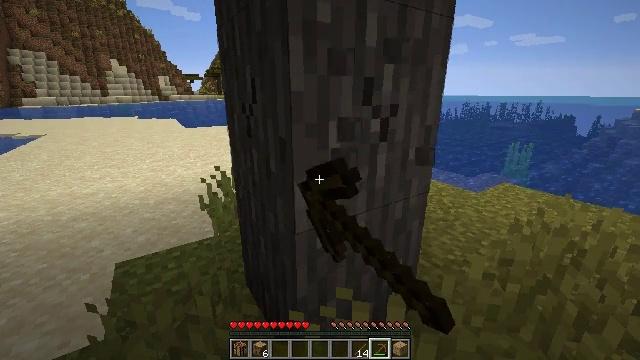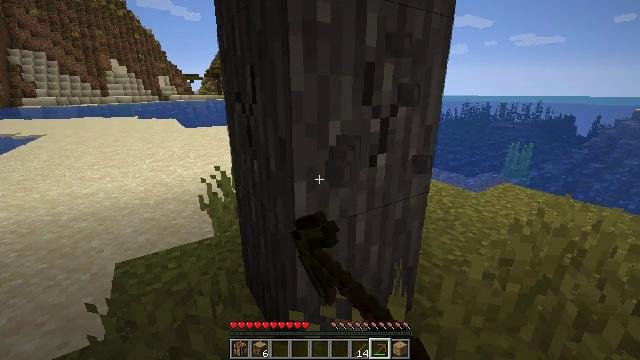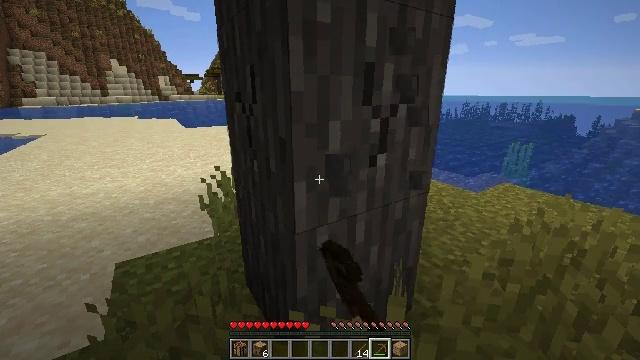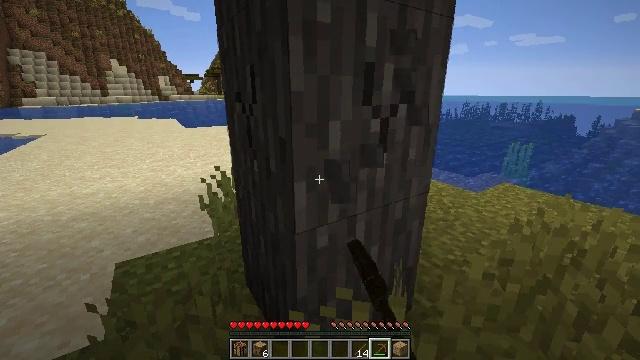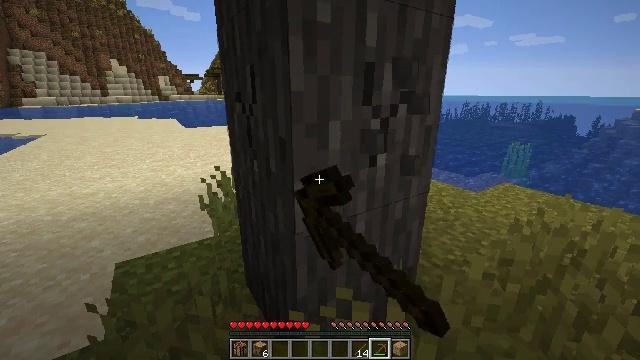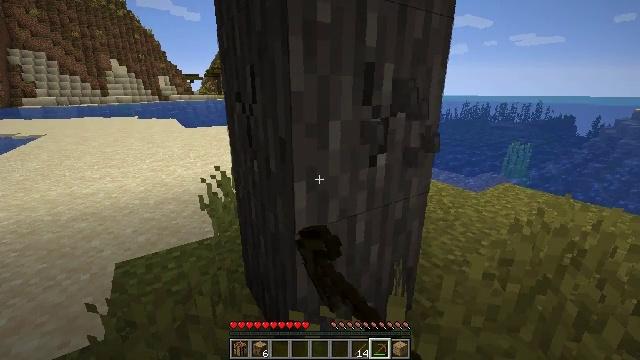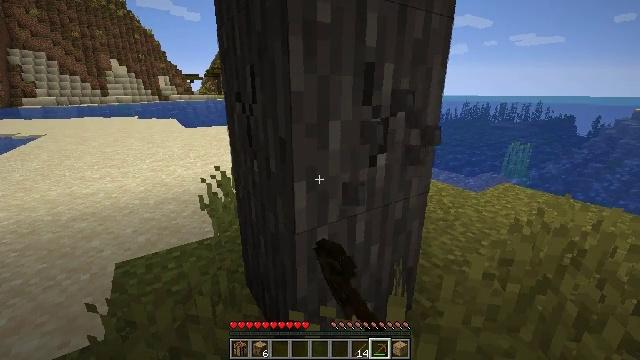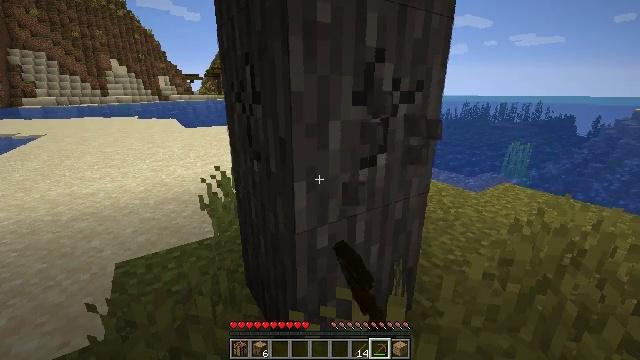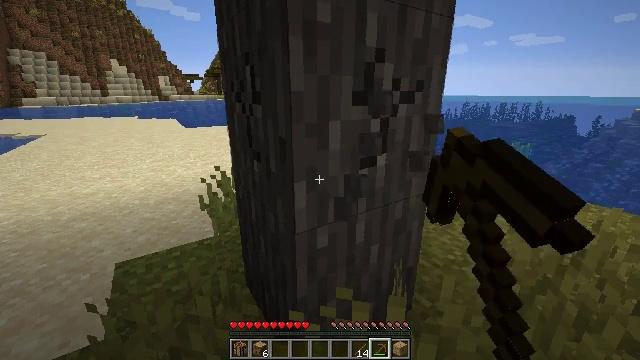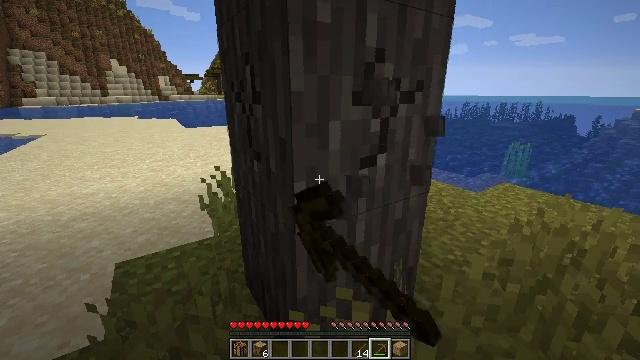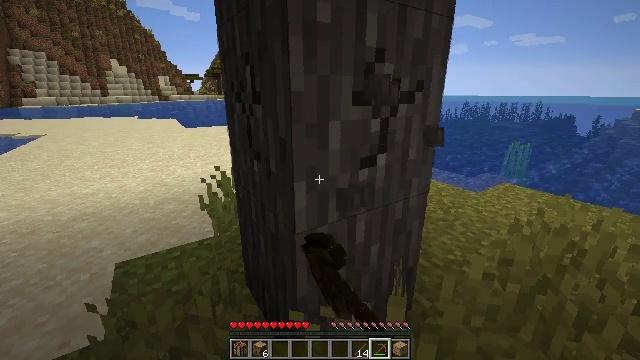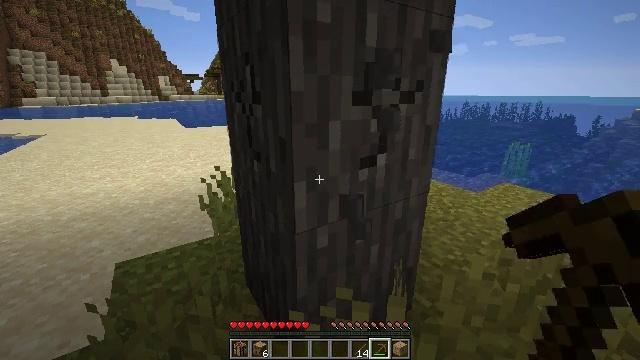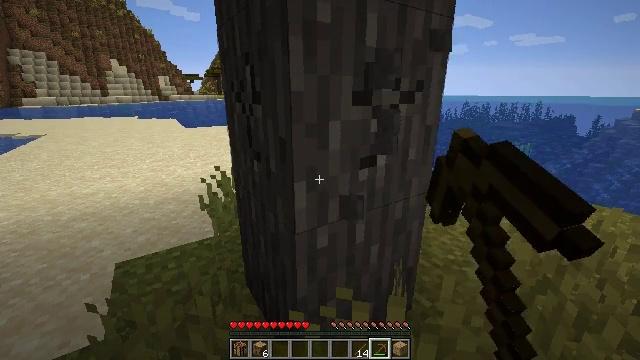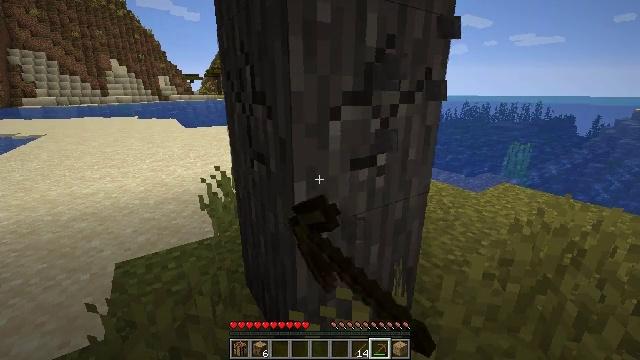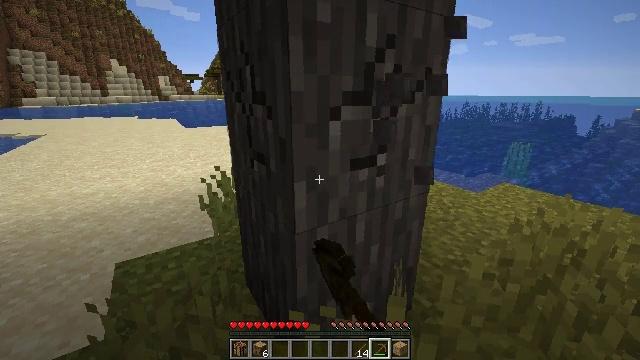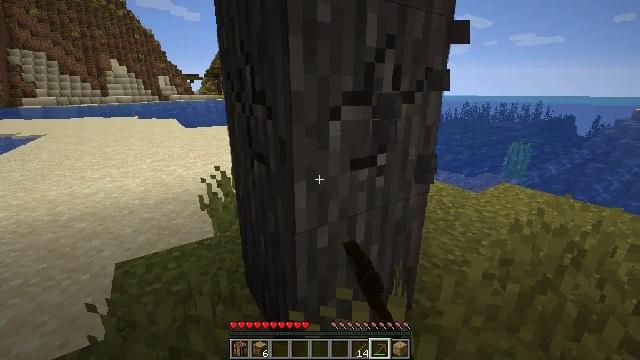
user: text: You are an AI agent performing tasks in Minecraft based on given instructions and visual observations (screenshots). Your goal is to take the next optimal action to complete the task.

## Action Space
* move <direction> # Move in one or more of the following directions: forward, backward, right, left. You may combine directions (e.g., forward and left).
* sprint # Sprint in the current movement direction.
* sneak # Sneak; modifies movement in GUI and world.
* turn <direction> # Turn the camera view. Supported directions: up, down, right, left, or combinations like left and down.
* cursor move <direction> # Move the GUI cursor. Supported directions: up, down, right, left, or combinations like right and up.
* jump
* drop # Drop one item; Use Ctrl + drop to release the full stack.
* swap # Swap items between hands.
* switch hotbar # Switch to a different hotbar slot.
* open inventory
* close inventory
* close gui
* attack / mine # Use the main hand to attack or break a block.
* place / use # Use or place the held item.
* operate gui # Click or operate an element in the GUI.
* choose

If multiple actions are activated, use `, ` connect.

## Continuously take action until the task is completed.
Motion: motion action
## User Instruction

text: Collect acacia logs by breaking the tree.
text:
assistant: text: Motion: attack / mine
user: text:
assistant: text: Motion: attack / mine
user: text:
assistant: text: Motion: attack / mine
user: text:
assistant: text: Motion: attack / mine
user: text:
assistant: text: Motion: attack / mine
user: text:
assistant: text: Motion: attack / mine
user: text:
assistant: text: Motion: attack / mine
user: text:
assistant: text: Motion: attack / mine
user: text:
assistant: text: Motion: attack / mine
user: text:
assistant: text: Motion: attack / mine
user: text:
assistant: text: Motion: attack / mine
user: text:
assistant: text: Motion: attack / mine
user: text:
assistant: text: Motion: attack / mine
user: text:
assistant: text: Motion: attack / mine
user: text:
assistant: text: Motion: attack / mine
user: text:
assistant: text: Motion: attack / mine
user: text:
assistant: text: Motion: attack / mine
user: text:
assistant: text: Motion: attack / mine
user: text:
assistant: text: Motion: attack / mine
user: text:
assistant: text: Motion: attack / mine
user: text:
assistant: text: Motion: attack / mine
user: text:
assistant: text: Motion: attack / mine
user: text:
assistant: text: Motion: attack / mine
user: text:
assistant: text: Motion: attack / mine
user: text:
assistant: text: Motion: attack / mine
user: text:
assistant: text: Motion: attack / mine
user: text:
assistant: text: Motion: attack / mine
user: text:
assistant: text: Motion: attack / mine
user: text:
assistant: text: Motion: attack / mine
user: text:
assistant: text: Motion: attack / mine